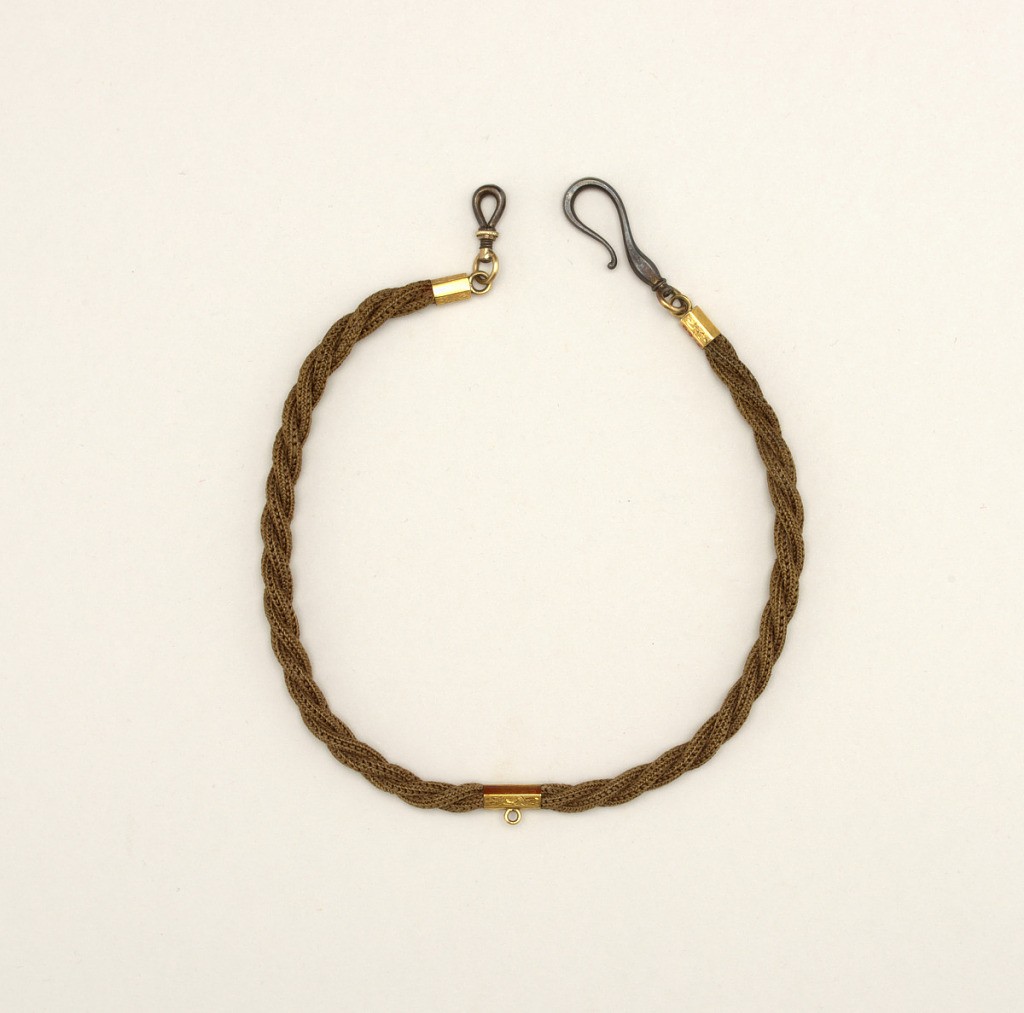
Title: Watch chain
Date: mid-19th century
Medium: Hair, gold
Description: Chain of three strands made of human hair (brown) twisted together; gold mountings at either end and in center; hook at one end, clasp at the other.